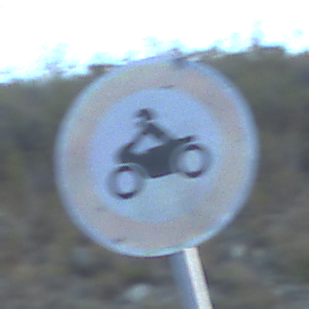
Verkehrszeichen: VerbotKraftraeder
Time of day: SunriseSunset
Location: Outdoor (RoadRail)
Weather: Clear
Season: NotSpecified
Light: Natural